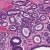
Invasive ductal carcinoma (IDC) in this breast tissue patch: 0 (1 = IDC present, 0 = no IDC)